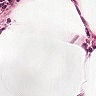
Metastatic tissue present: no